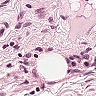
Metastatic tissue present: no